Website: lowes
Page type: delivery-shipping
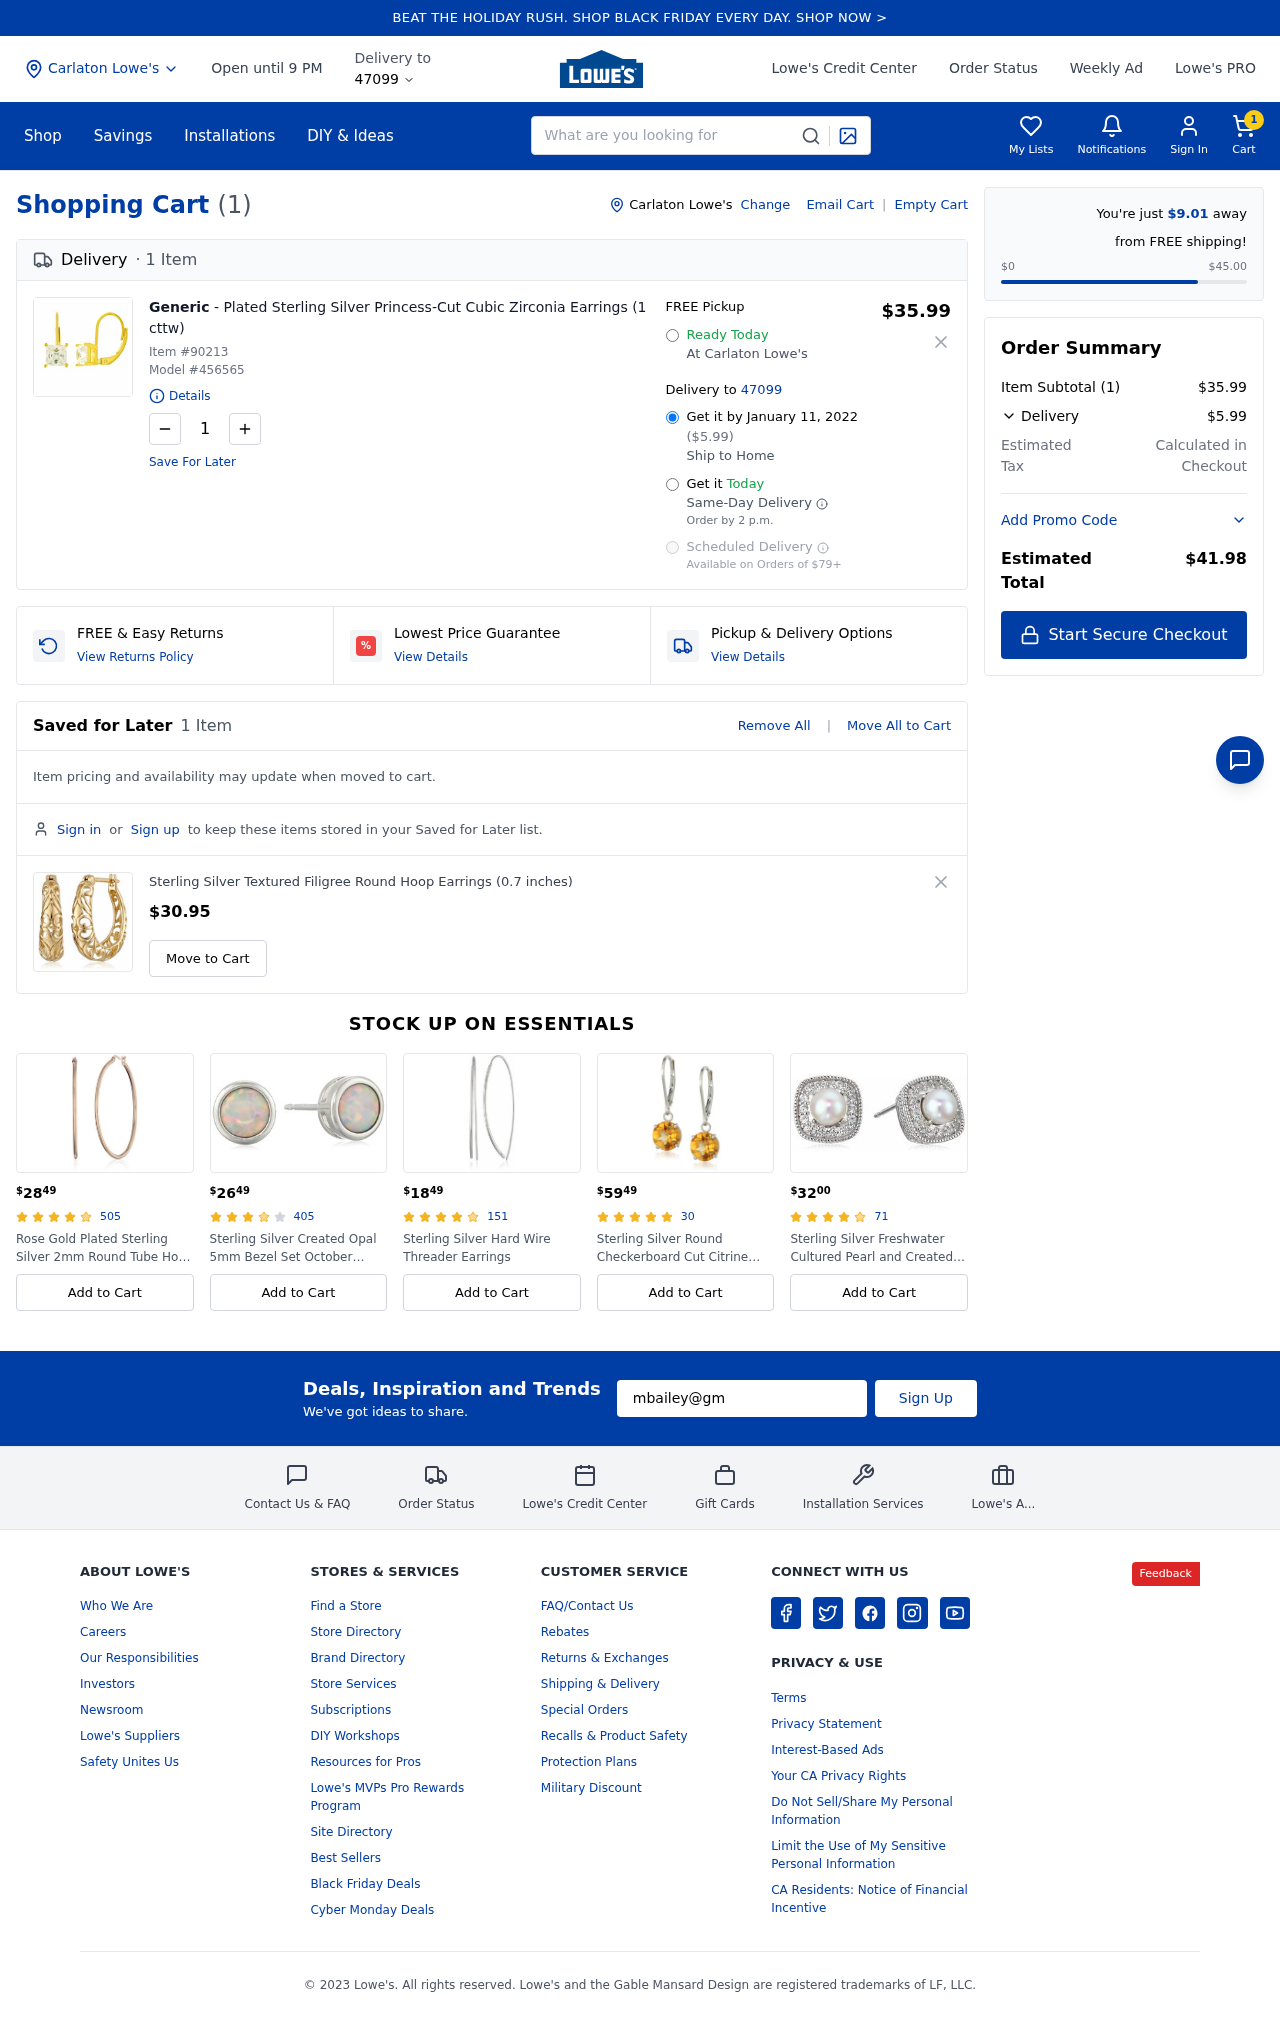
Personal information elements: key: PII_CITY
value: Carlaton
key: PII_EMAIL
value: mbailey@gmail.com
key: PII_POSTCODE
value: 47099
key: PII_CITY2
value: Carlaton
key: PII_CITY3
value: Carlaton
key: PII_POSTCODE2
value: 47099
Product elements: key: PRODUCT1_BRAND
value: Generic
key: PRODUCT1_NAME
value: Plated Sterling Silver Princess-Cut Cubic Zirconia Earrings (1 cttw)
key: PRODUCT1_PRICE
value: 35.99
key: PRODUCT1_QUANTITY
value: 1
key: PRODUCT2_NAME
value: Sterling Silver Textured Filigree Round Hoop Earrings (0.7 inches)
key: PRODUCT2_PRICE
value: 30.95
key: PRODUCT1_ITEM_NUMBER
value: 90213
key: PRODUCT1_MODEL_NUMBER
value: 456565
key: PRODUCT3_PRICE
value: $2849
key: PRODUCT3_NUM_RATINGS
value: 505
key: PRODUCT3_NAME
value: Rose Gold Plated Sterling Silver 2mm Round Tube Hoop Earrings
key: PRODUCT4_PRICE
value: $2649
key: PRODUCT4_NUM_RATINGS
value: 405
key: PRODUCT4_NAME
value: Sterling Silver Created Opal 5mm Bezel Set October Birthstone Stud Earrings
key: PRODUCT5_PRICE
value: $1849
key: PRODUCT5_NUM_RATINGS
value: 151
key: PRODUCT5_NAME
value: Sterling Silver Hard Wire Threader Earrings
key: PRODUCT6_PRICE
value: $5949
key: PRODUCT6_NUM_RATINGS
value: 30
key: PRODUCT6_NAME
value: Sterling Silver Round Checkerboard Cut Citrine Leverback Earrings (8mm)
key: PRODUCT7_PRICE
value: $3200
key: PRODUCT7_NUM_RATINGS
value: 71
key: PRODUCT7_NAME
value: Sterling Silver Freshwater Cultured Pearl and Created White Sapphire Halo Cushion Stud Earrings
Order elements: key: ORDER_NUM_ITEMS
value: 1
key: ORDER_DELIVERY_DATE
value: January 11, 2022
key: ORDER_SHIPPING_COST
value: $5.99
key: AWAY_FROM_FREE_SHIPPING
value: $9.01
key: ORDER_SUBTOTAL
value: $35.99
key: ORDER_TOTAL
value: $41.98
Search elements: key: HEADER_SEARCH
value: What are you looking for